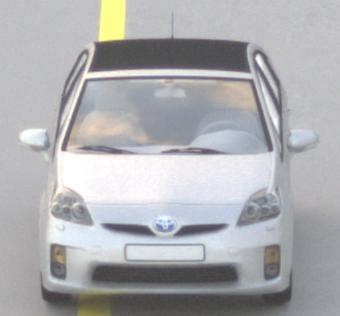
Make: Toyota
Model: Prius 1.5 Hybrid
Detailed model: Prius (HW2)
Model produced from: 2006/03
Model produced until: 2009/06
Doors: 5
Color: white
Road condition: dry road
Daytime: sunrise or sunset
Contrast: low contrast